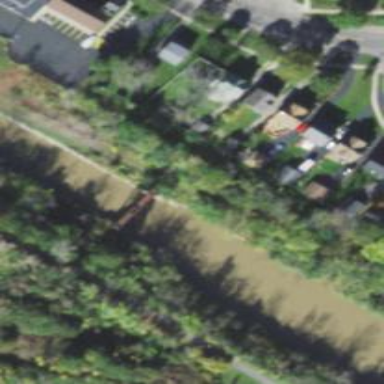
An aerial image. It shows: Lock gate along waterway.